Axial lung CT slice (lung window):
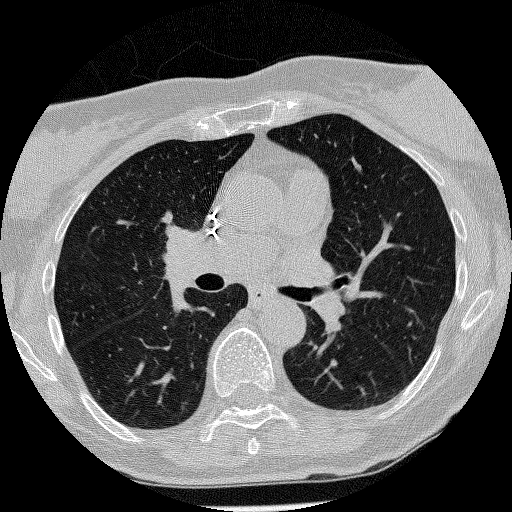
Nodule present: no